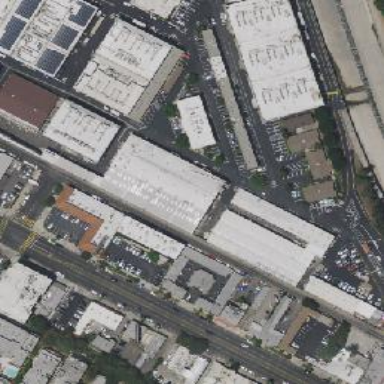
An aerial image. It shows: Industrial building.